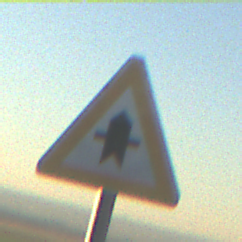
Verkehrszeichen: Vorfahrt
Umgebung: Outdoor, Nature
Tageszeit: SunriseSunset
Wetter: Clear
Licht: Natural
Jahreszeit: NotSpecified
Kontrast: LowContrast